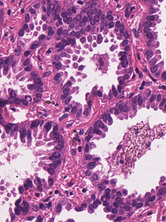
Tumor epithelial tissue: yes
Tumor-associated stroma tissue: yes
Normal tissue: no